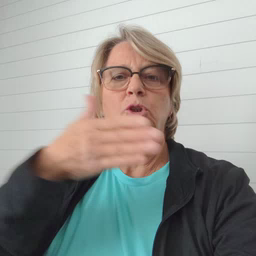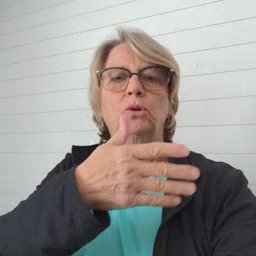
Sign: fish